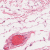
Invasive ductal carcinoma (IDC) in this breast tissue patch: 0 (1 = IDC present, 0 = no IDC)